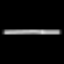
Label: line